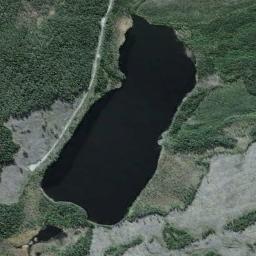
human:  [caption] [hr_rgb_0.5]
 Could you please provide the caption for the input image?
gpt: The lake is irregular in shape .

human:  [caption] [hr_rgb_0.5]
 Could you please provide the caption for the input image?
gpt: There are many trees beside the lake .

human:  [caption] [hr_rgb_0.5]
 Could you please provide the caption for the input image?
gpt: The lake lies in the dense forest and the water is dark blue .

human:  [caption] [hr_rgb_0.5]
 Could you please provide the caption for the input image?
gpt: There is an irregular blue lake on the ground with lush green vegetation .

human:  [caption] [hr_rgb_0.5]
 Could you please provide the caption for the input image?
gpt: There are green forests and some bare land around the lake .